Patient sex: F
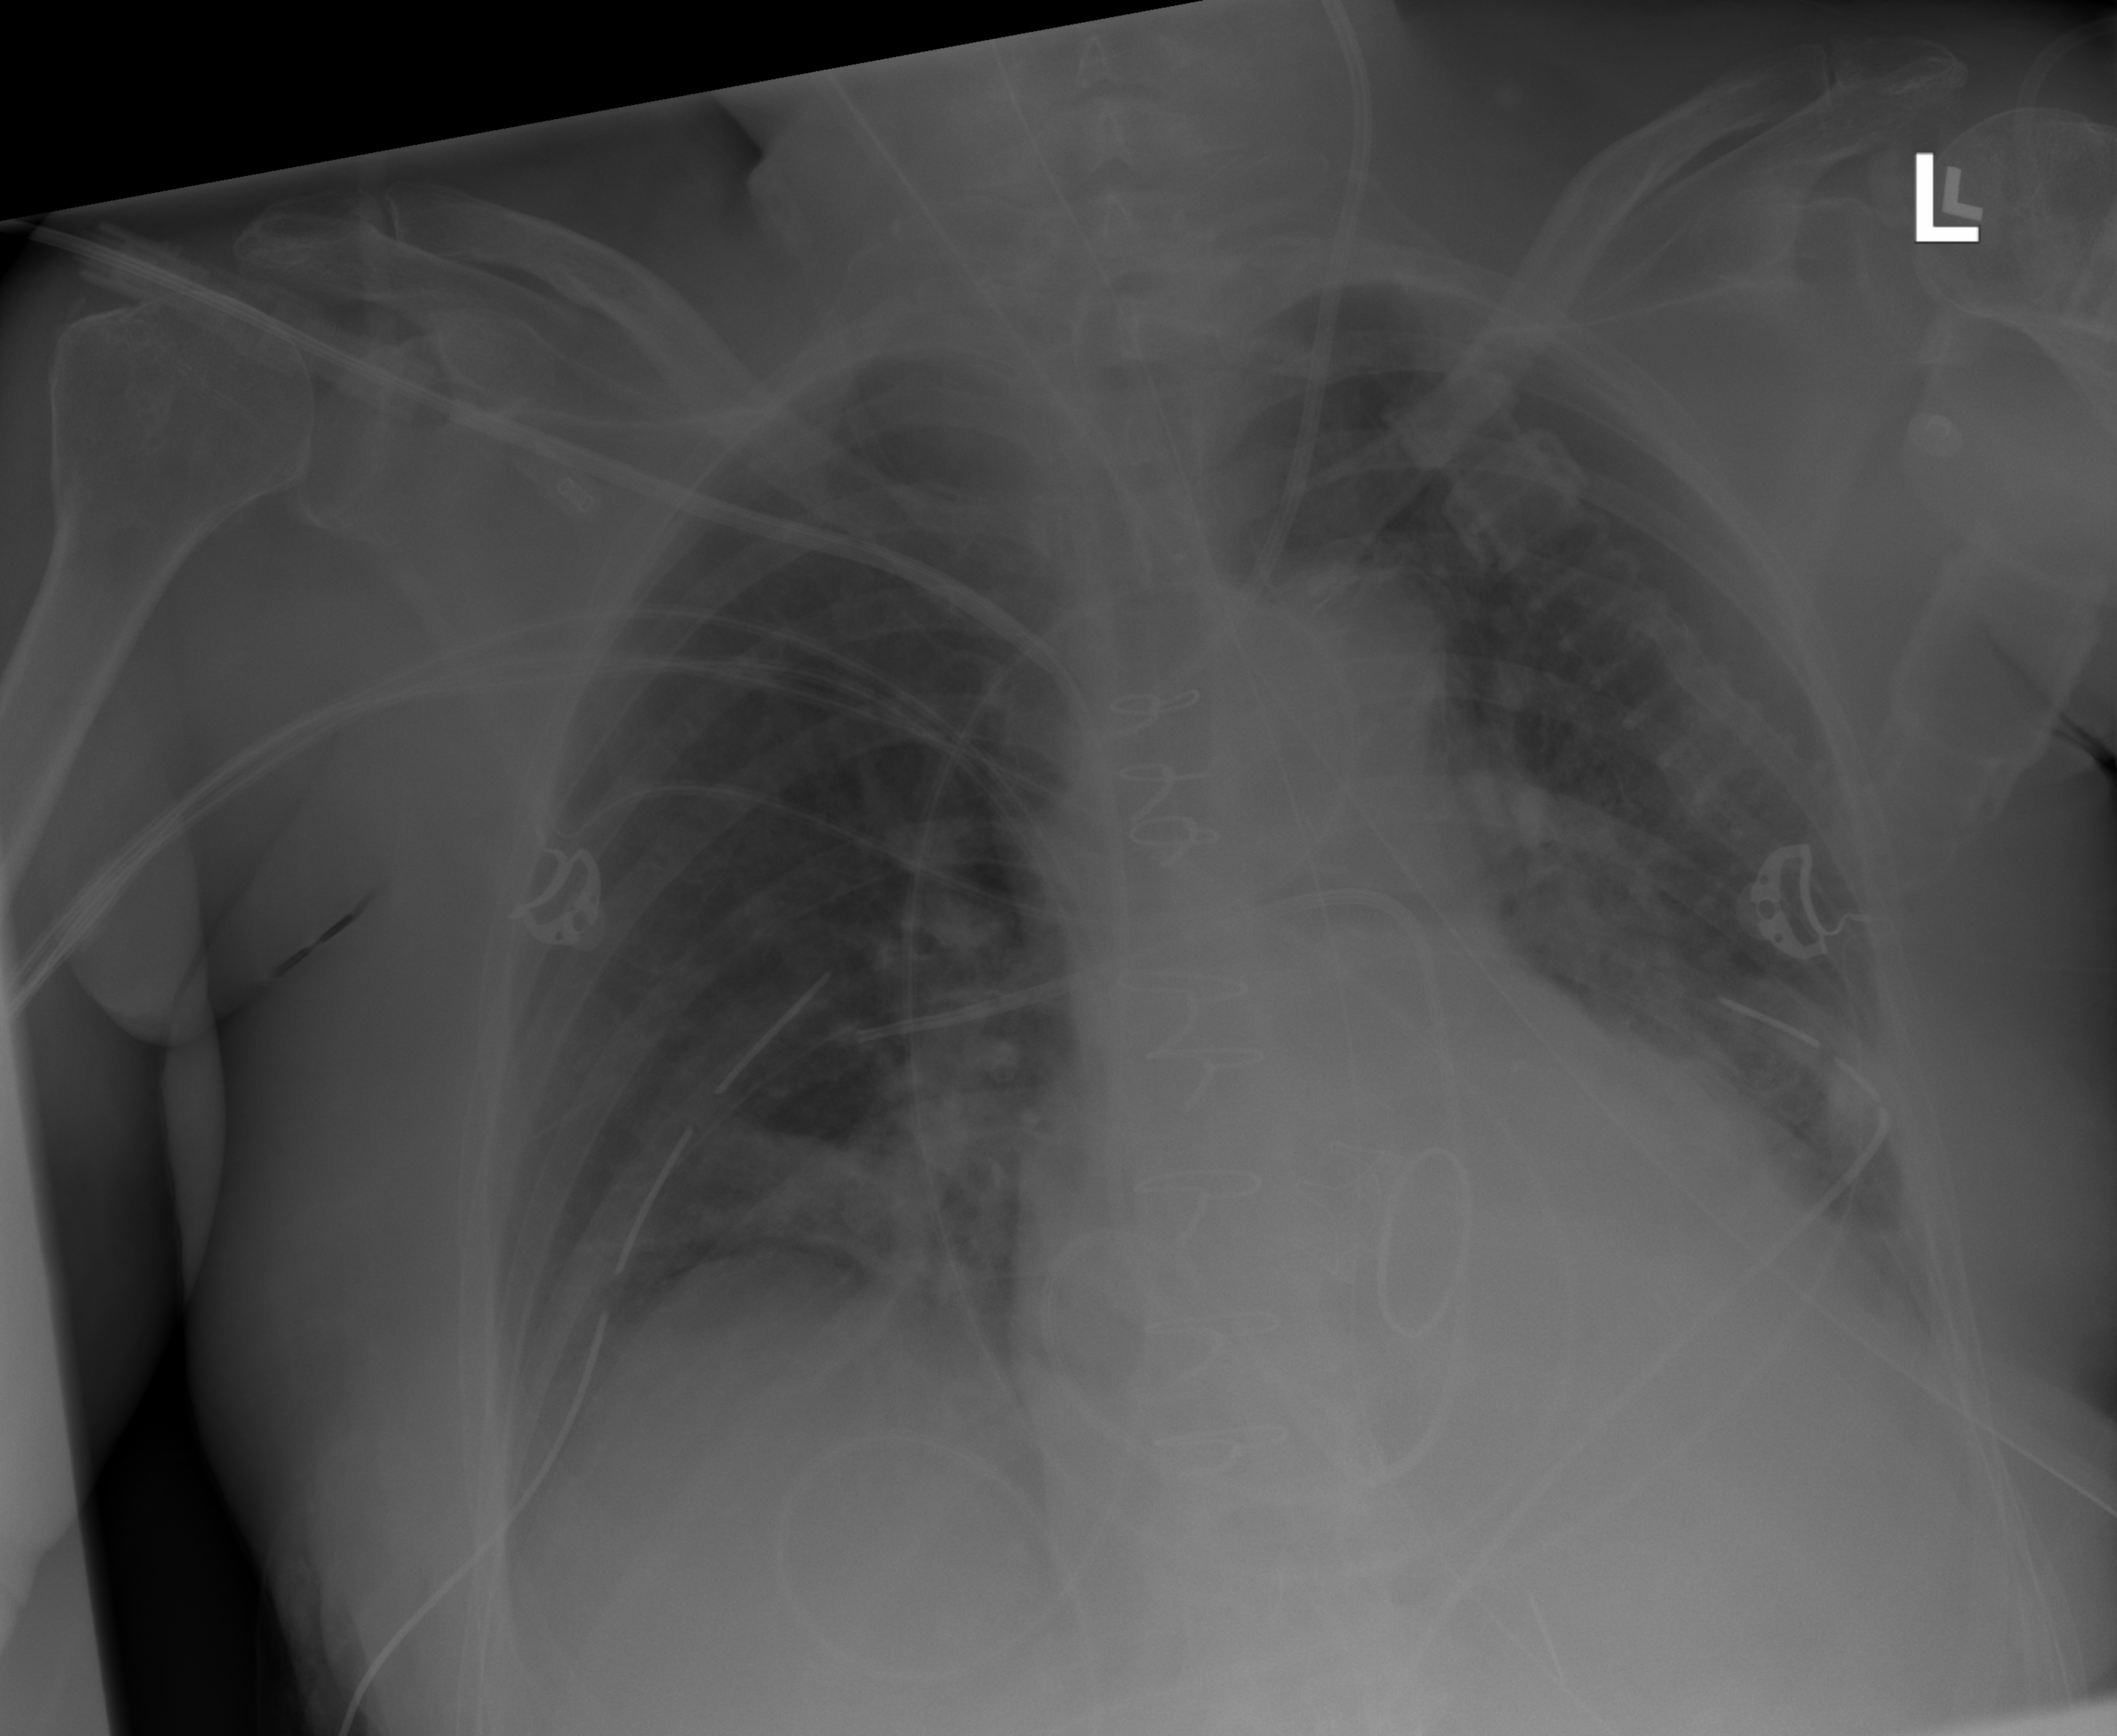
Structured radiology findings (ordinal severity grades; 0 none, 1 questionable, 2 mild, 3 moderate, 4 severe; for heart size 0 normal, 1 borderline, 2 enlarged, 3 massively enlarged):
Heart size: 2
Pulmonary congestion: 2
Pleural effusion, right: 1
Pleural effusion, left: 1
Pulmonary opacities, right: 2
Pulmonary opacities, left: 0
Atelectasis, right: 2
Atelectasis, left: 2